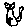
Label: cat